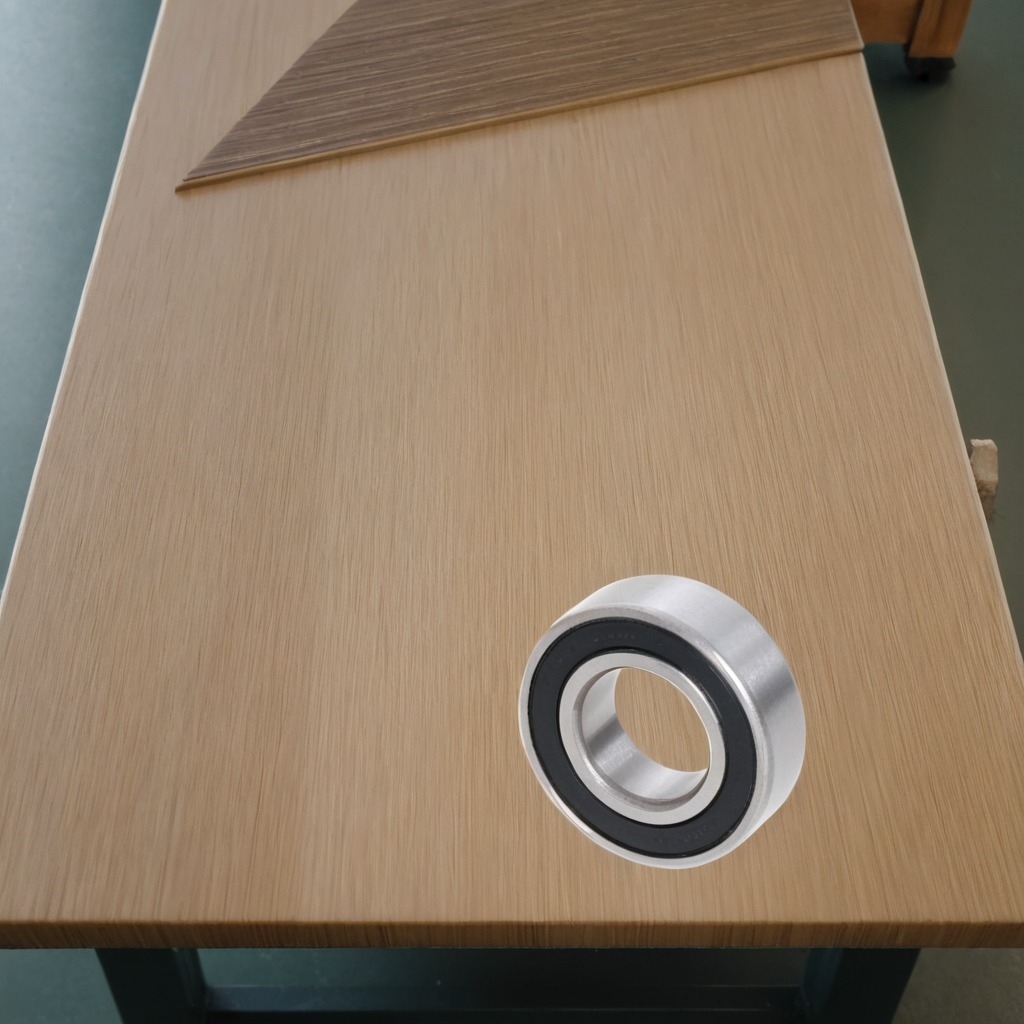
A metal ball bearing is lying on a workbench inside a coastal fishing gear workshop.